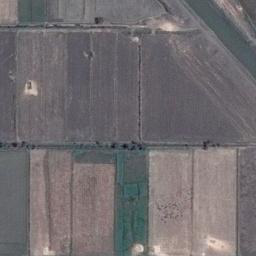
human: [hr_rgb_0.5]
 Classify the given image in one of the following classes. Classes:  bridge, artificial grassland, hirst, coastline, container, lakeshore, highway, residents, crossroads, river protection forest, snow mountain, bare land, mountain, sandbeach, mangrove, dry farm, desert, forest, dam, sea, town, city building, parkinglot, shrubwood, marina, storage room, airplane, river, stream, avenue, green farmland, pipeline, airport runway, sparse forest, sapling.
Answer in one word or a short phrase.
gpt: green farmland